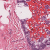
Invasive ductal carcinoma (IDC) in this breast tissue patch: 0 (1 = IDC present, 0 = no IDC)